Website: crate-barrel
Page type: delivery-shipping
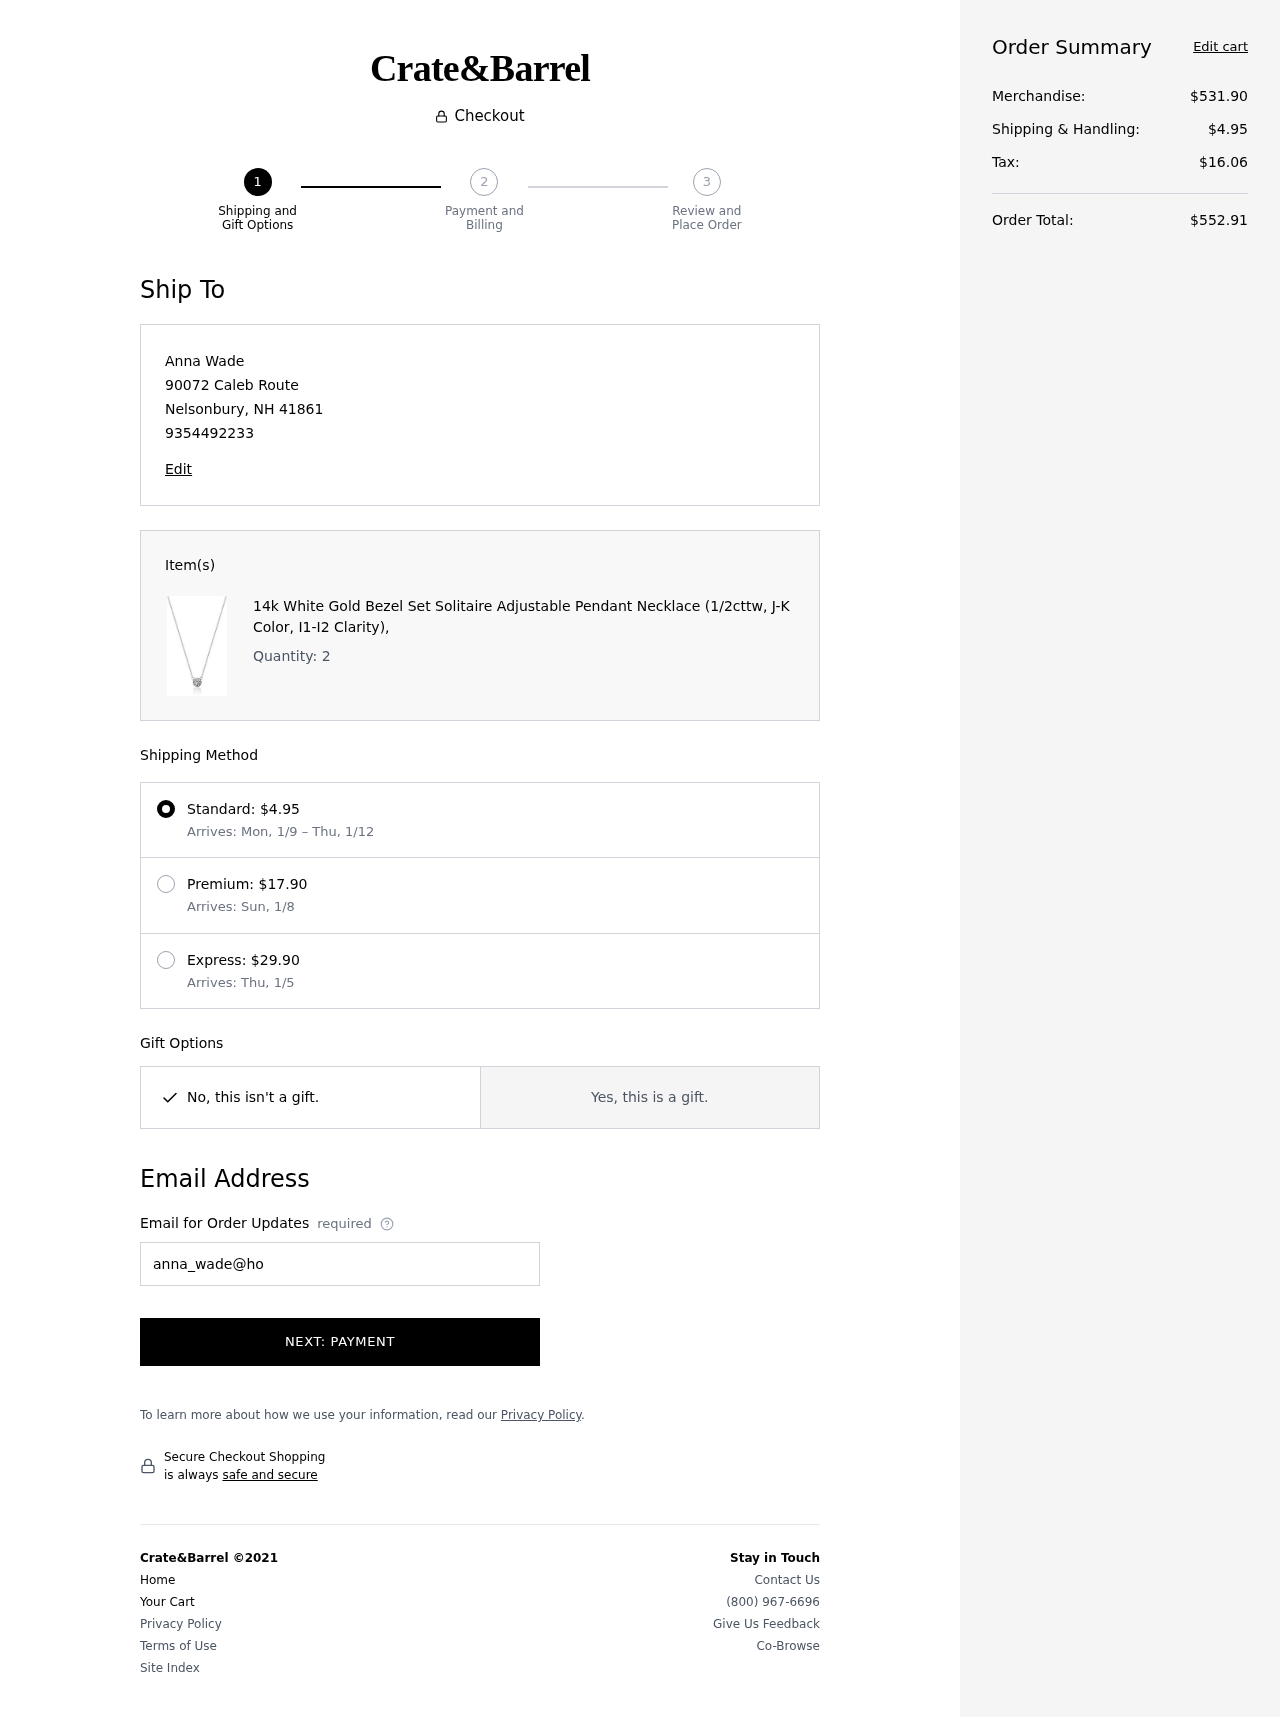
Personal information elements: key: PII_CITY
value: Nelsonbury
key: PII_EMAIL
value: anna_wade@hotmail.com
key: PII_FULLNAME
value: Anna Wade
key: PII_PHONE
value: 9354492233
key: PII_POSTCODE
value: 41861
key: PII_STATE_ABBR
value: NH
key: PII_STREET
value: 90072 Caleb Route
Product elements: key: PRODUCT1_NAME
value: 14k White Gold Bezel Set Solitaire Adjustable Pendant Necklace (1/2cttw, J-K Color, I1-I2 Clarity),
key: PRODUCT1_QUANTITY
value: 2
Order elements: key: ORDER_SHIPPING_COST
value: $4.95
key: ORDER_SHIPPING_DATE
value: Mon, 1/9
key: ORDER_DELIVERY_DATE
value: Thu, 1/12
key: ORDER_SHIPPING_COST2
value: $17.90
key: ORDER_DELIVERY_DATE2
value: Arrives: Sun, 1/8
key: ORDER_SHIPPING_COST3
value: $29.90
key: ORDER_DELIVERY_DATE3
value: Arrives: Thu, 1/5
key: ORDER_SUBTOTAL
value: $531.90
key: ORDER_TAX
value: $16.06
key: ORDER_TOTAL
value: $552.91